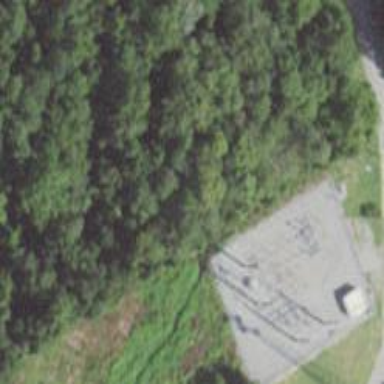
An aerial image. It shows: Substation surrounded by fence.